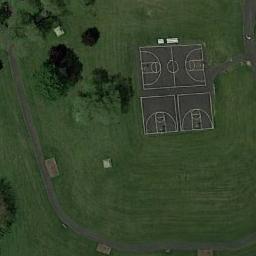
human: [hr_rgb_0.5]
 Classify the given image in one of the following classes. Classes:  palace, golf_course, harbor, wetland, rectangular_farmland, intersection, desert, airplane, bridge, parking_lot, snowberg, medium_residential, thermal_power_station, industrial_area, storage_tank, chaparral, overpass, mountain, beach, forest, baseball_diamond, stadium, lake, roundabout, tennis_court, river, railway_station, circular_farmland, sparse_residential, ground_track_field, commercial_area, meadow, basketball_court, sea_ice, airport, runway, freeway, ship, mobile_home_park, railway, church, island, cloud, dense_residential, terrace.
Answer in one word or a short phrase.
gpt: basketball_court